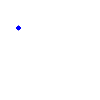
Particle: pion